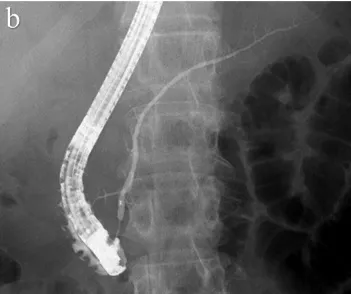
B. Endoscopic retrograde cholangiopancreatographic image showed a normal main pancreatic duct and no communication between the main pancreatic duct and the cystic lesion.
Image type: radiology (x_ray)